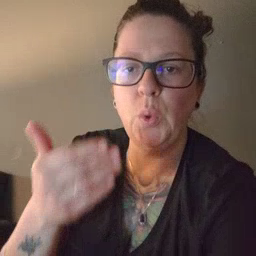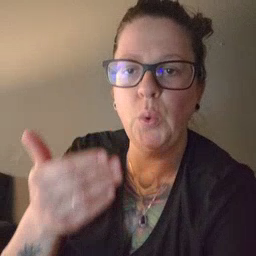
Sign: close